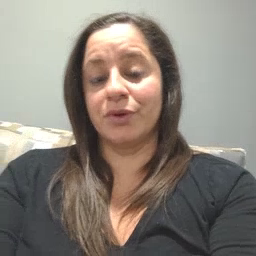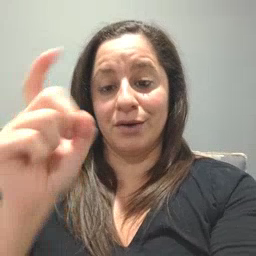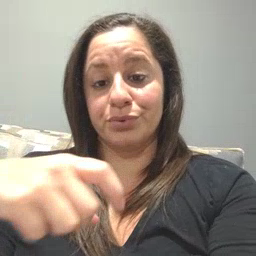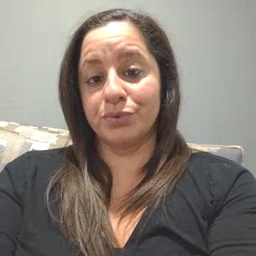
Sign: haveto